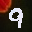
Label: 9